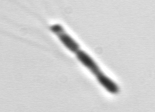
Label: Chaetoceros_subtilis